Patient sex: M
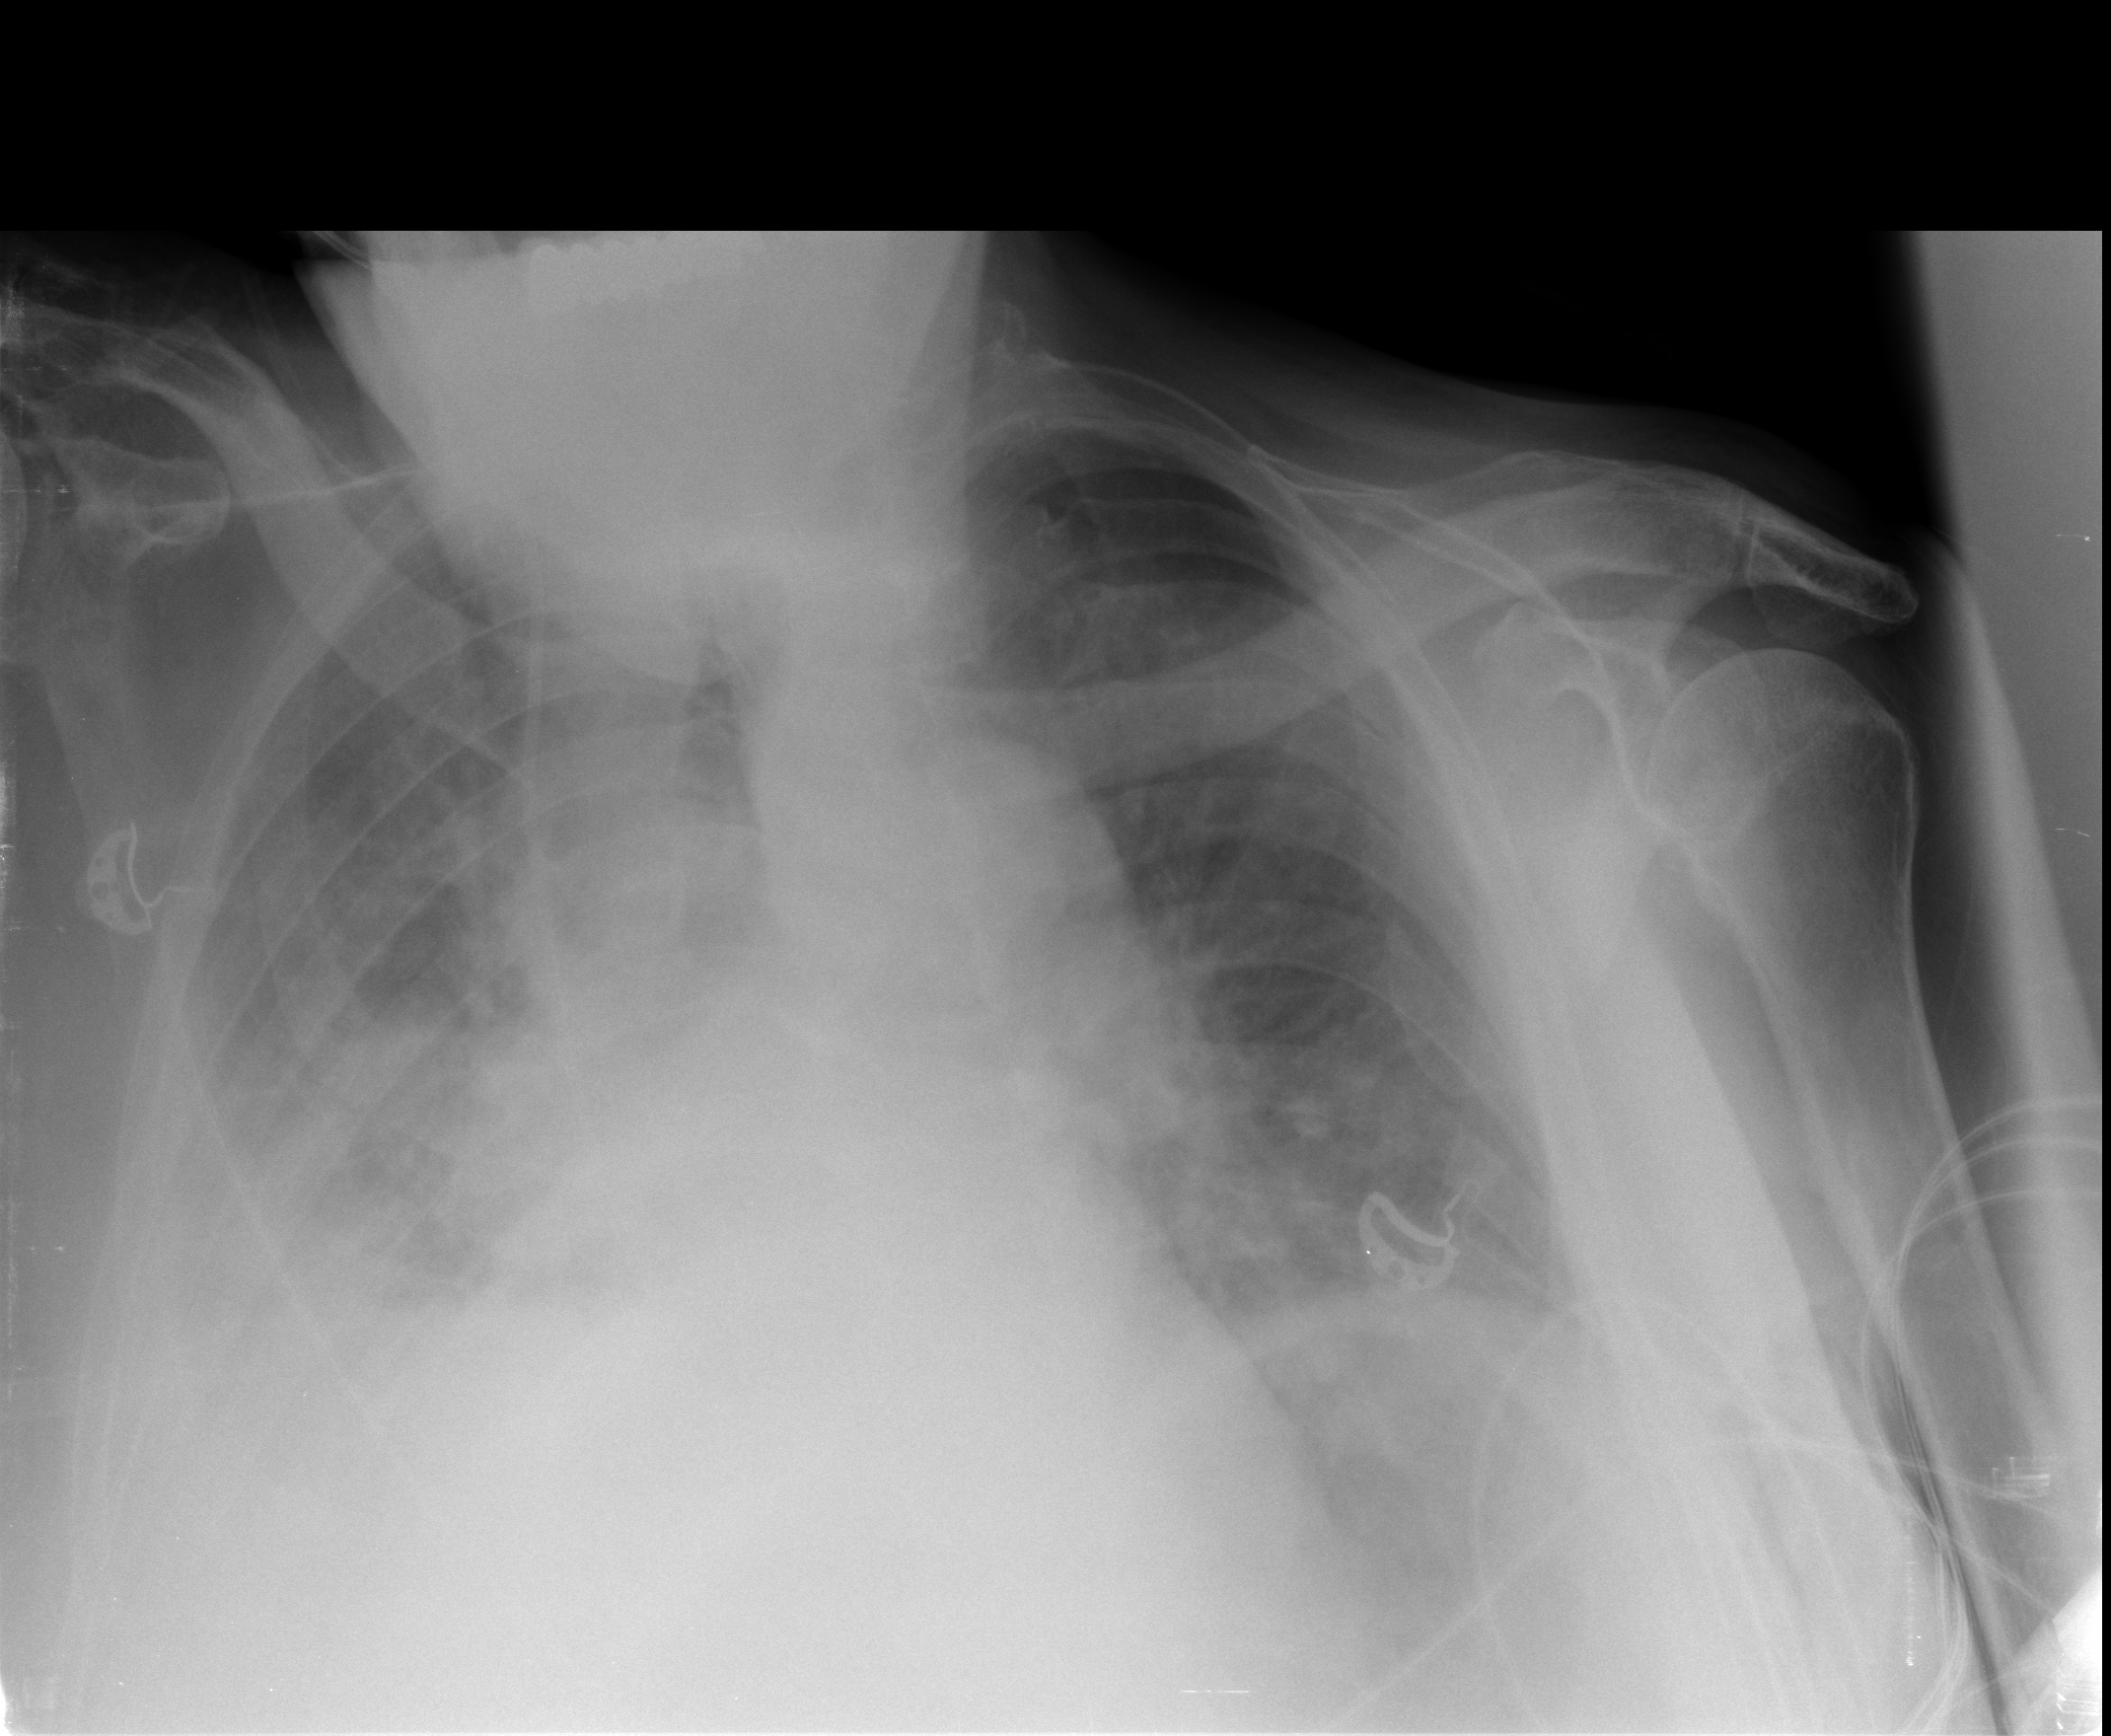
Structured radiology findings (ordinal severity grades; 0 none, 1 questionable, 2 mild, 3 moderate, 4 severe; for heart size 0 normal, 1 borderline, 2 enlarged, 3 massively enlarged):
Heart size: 2
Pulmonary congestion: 3
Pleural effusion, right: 2
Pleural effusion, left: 2
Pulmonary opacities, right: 2
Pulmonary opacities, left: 2
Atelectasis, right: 2
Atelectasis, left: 2